Milling tool wear sample.
Tool blade image: 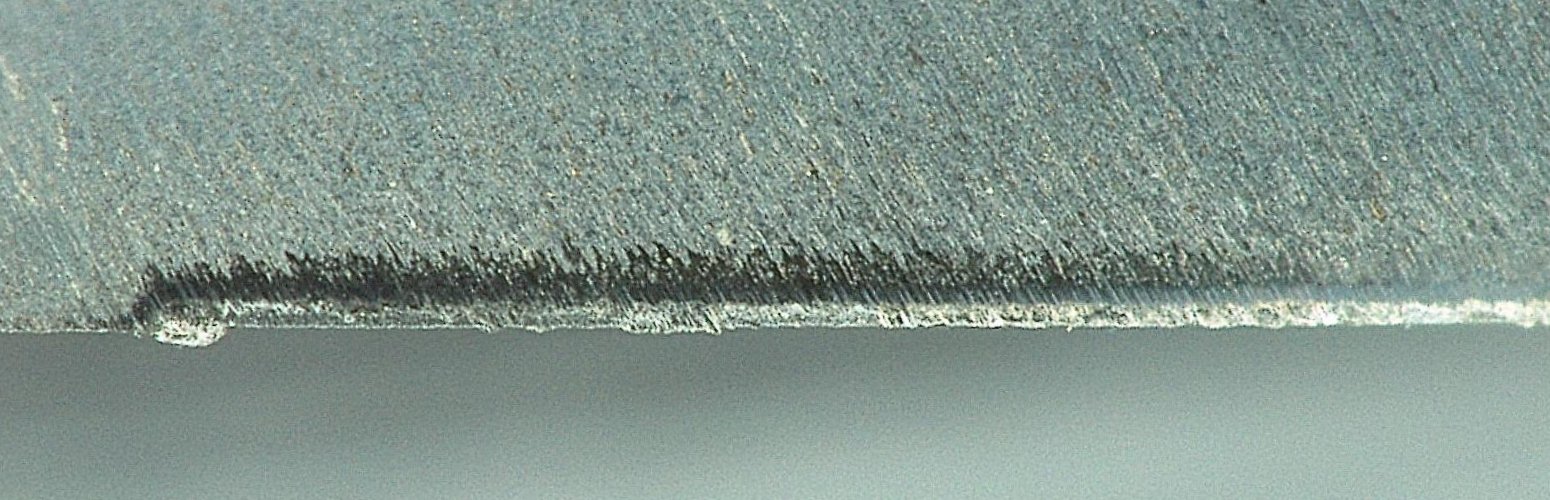
Chip image: 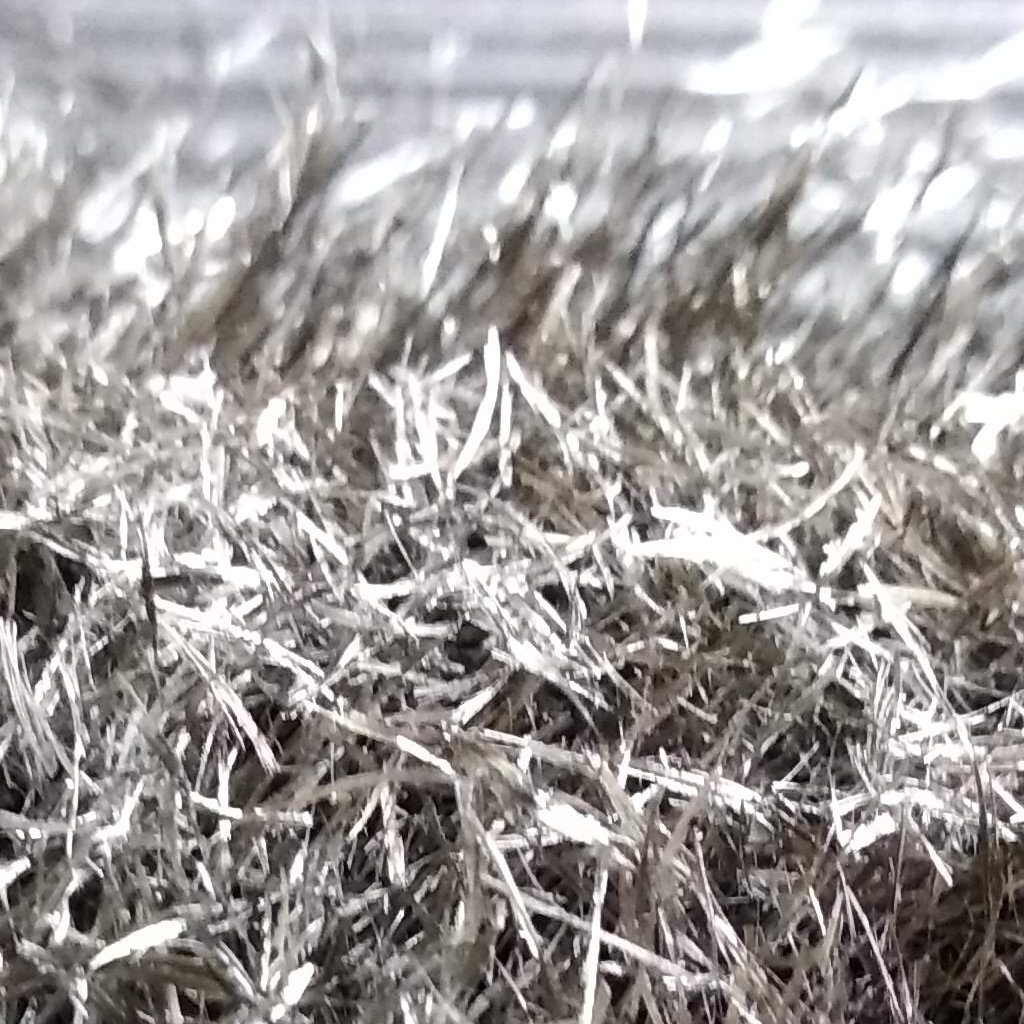
Workpiece image: 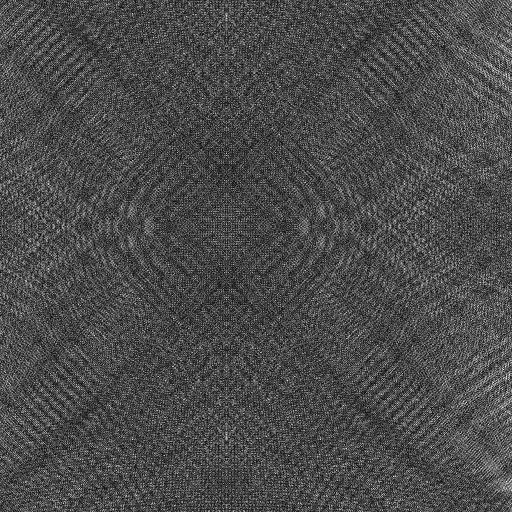
Tool wear state: sharp
Gaps: 9.87
Flank wear: 61.8
Overhang: 20.45
Force-signal Mel-spectrograms (X, Y, Z axes): 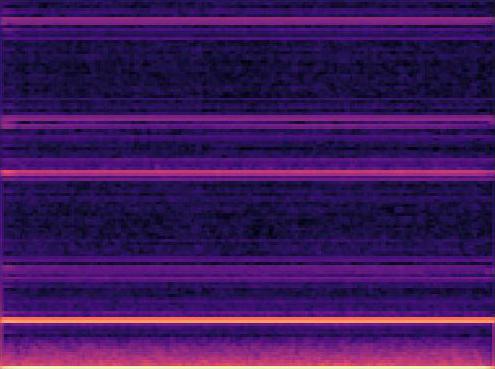 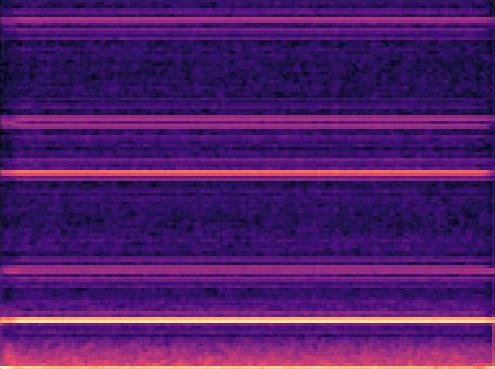 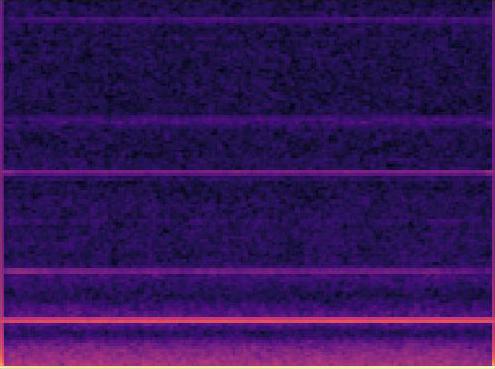
Force-signal scalograms (X, Y, Z axes): 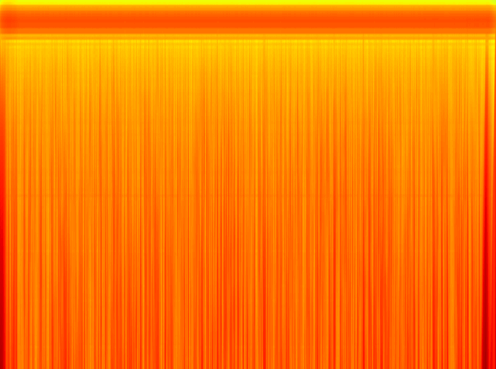 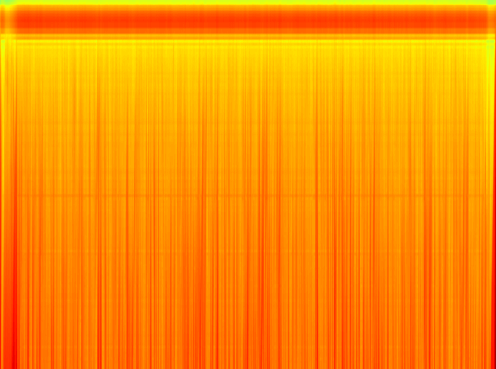 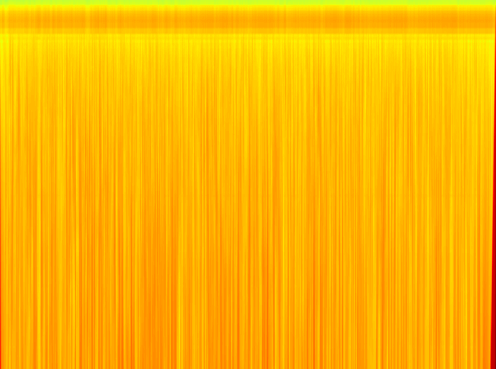
Force phase: initial_break_in_wear